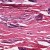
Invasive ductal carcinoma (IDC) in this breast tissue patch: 0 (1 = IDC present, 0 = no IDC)